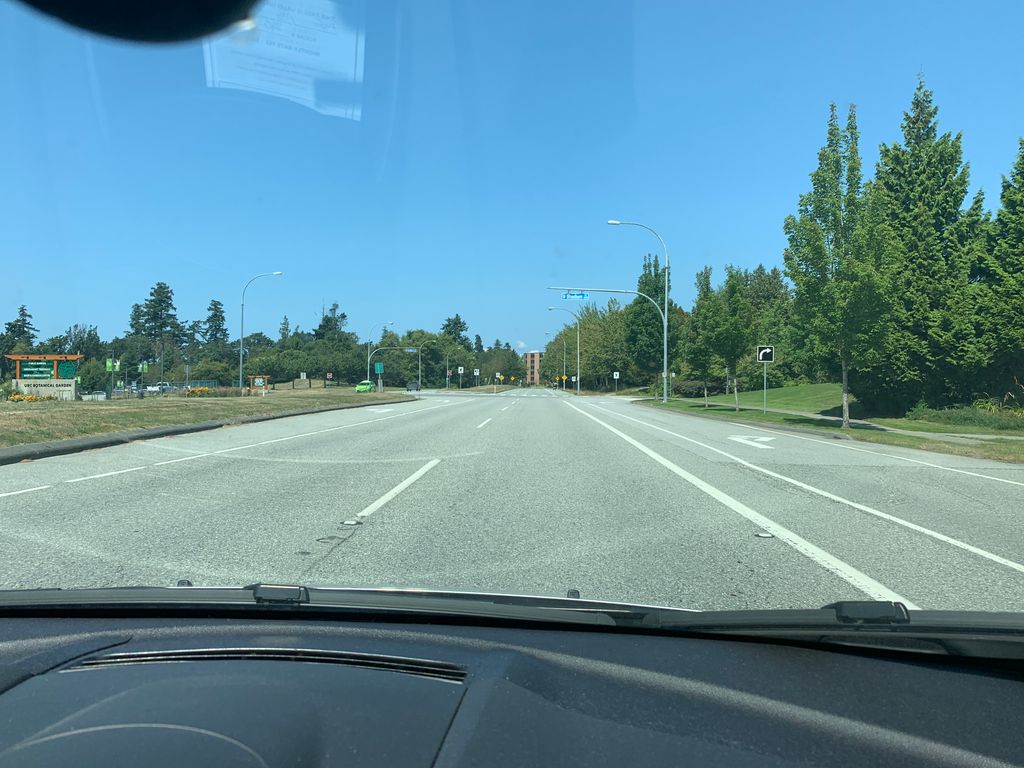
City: vancouver